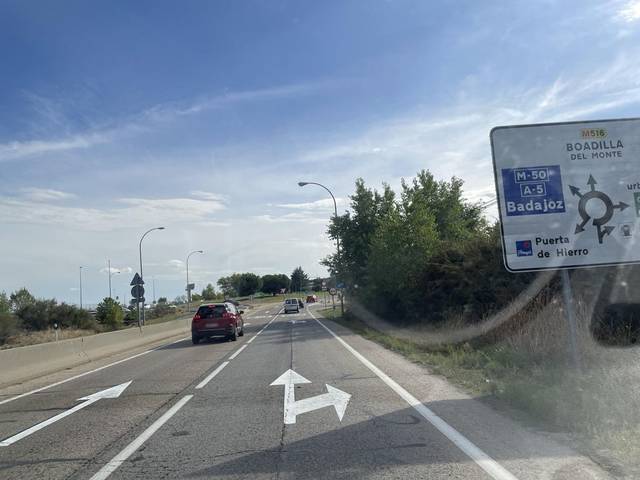
Region: Spain
Coordinates: 40.452, -3.881